Aerial crown-view tile of a tropical tree (Barro Colorado Island, Panama), acquired 20250414:
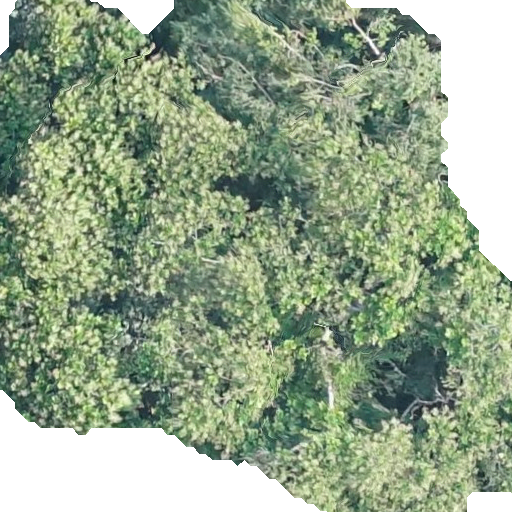
Species: Anacardium excelsum
GBIF accepted scientific name: Anacardium excelsum
Crown area: 363.649 m²